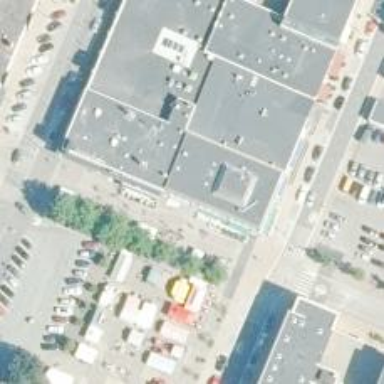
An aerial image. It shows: Pharmacy providing healthcare services.